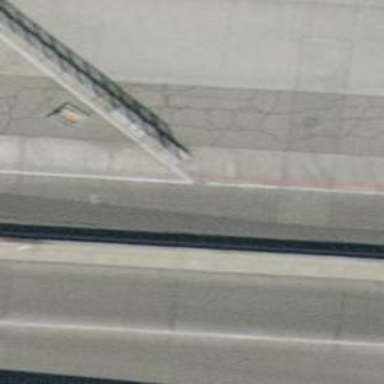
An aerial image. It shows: Jersey barrier.